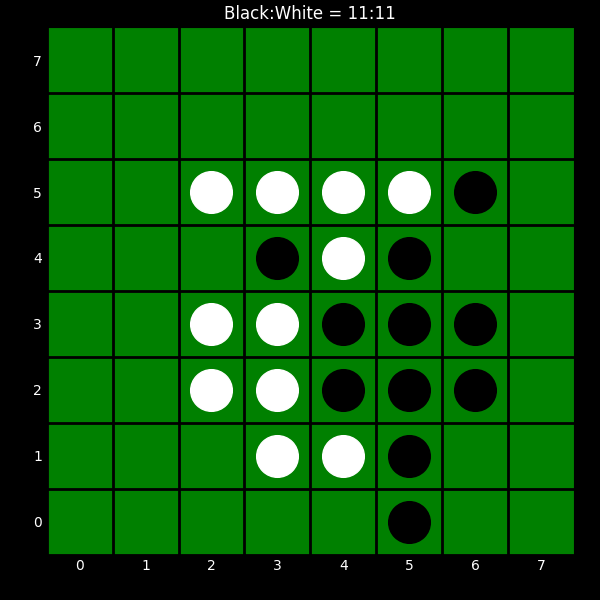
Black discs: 11
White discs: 11